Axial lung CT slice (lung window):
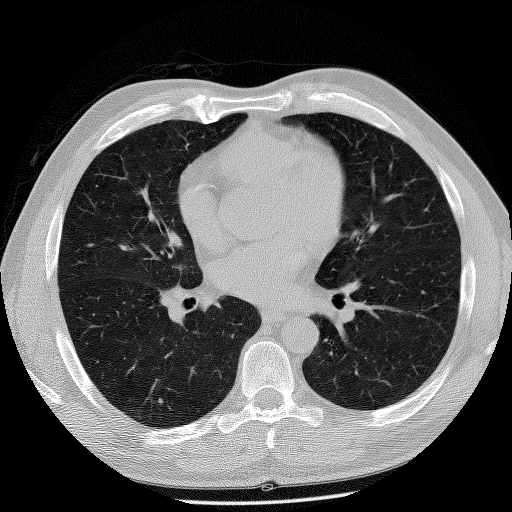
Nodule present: yes
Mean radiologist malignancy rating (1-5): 3